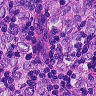
Metastatic tissue present: yes